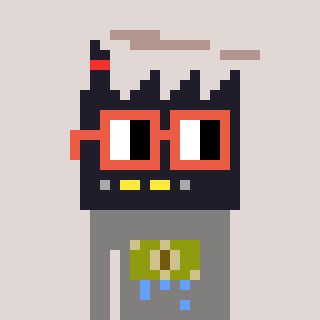
a pixel art character with square orange glasses, a factory-shaped head and a bluegrey-colored body on a warm background